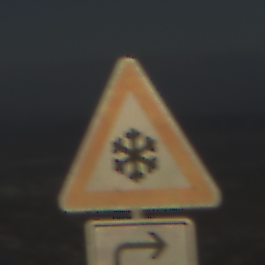
Verkehrszeichen: SchneeOderEisglaette
Zusatzzeichen unten: RichtungsangabeDurchPfeile5
Umgebung: Outdoor, Nature
Tageszeit: SunriseSunset
Wetter: PartlyCloudy
Licht: Natural
Jahreszeit: NotSpecified
Kontrast: HighContrast